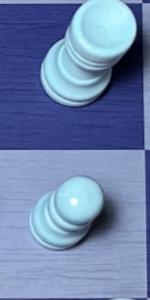
Label: Pawn_White